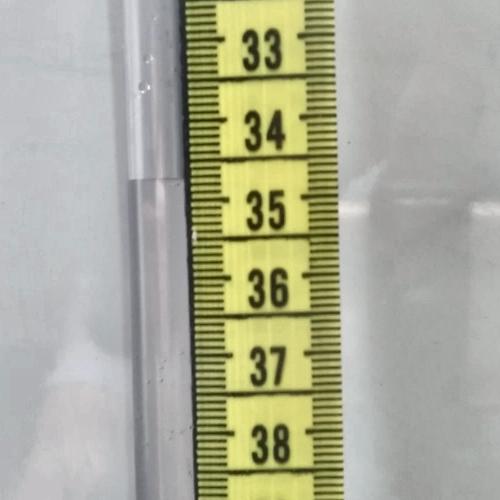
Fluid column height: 34.7 cm